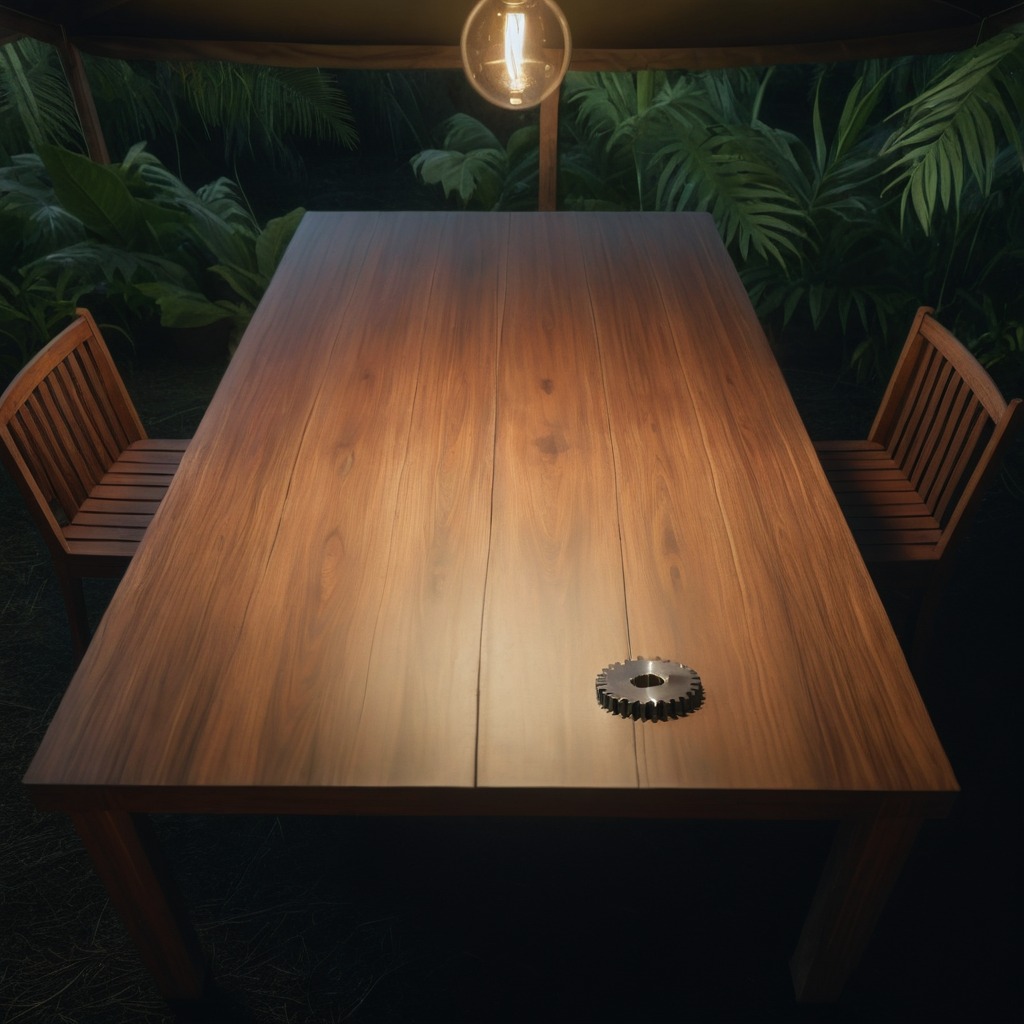
A steel gear with teeth is lying on a wooden table inside a jungle field workshop tent at night dim ambient light soft shadows worn but